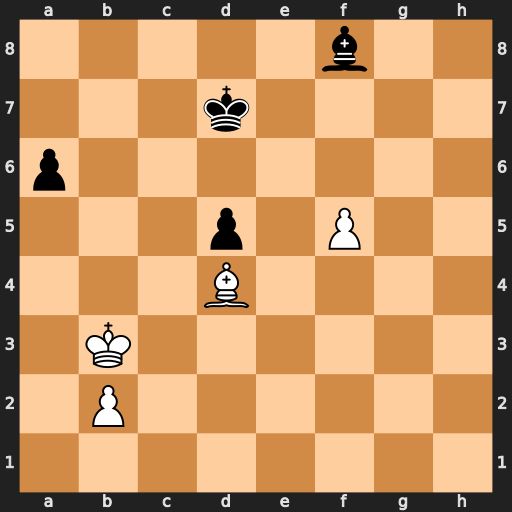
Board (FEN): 5b2/3k4/p7/3p1P2/3B4/1K6/1P6/8
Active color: w
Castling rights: -
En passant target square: -
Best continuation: Ka4 Kd6 Ka5